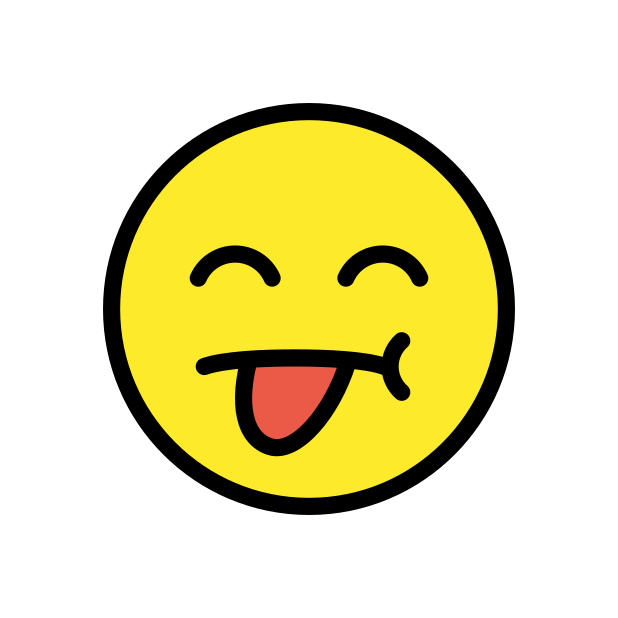
annoyed face with tongue